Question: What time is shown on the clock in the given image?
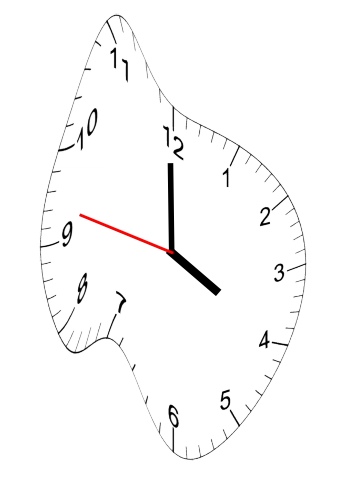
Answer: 03:59:47